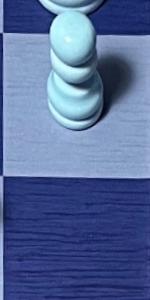
Label: Empty